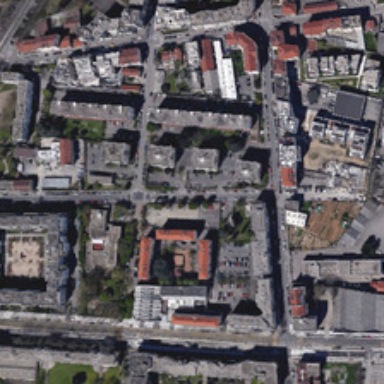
Many buildings and green trees are in a school .